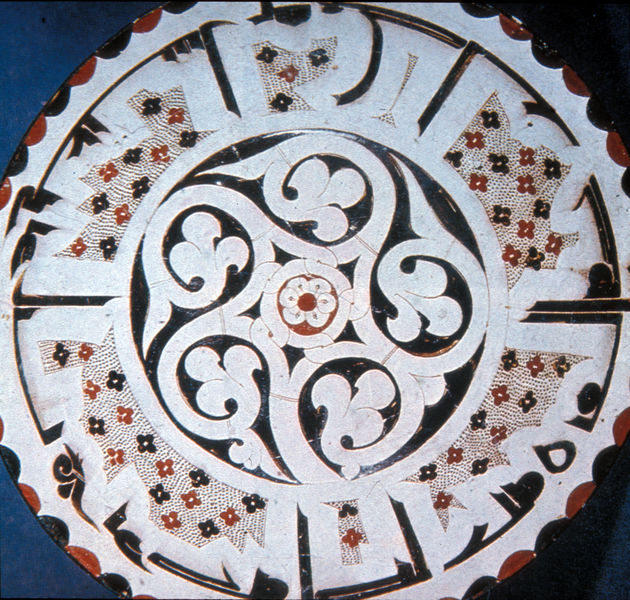
Titel: Teller, Kufic, aus Nishapur
Institution: unbekannt
Schlagwörter: baum, blau, blätter, weiß, ocker, blume, blumen, braun, holz, marmor, mitte, schwarz, zeichen, blüte, blüten, rot, beige, muster, ornament, rahmen, schale, schüssel, teller, pflanze, pflanzen, alltag, kreis, rund, keramik, ranken, ton, schrift, risse, formen, linien, blümchen, rand, essen, symmetrie, dekor, floral, ornamente, platte, schriftzeichen, bemalt, foto, fotografie, oben, photographie, punkte, laviert, blumenmuster, porzellan, orient, symmetrisch, geschirr, scheibe, text, mosaik, photo, ornamental, halbrund, arabisch, türkisch, geblümt, farbfoto, rosette, antik, verschlungen, zentral, grund, lilien, mandala, doppelkreis, fotographie, gegenstand, glasur, konzentrisch, islam, persien, gebrannt, vertiefung, gebrauchsgegenstand, mäander, fayence, fragmente, halbkreise, vierpass, rossette, iran, persisch, handbemalt, iznik, kufisch, vorderasien, dreblatt, fond, formatüberschreitend, kreisform, obstteller, punktmuster, rahmensprengend, obersicht, arabische, fayenz